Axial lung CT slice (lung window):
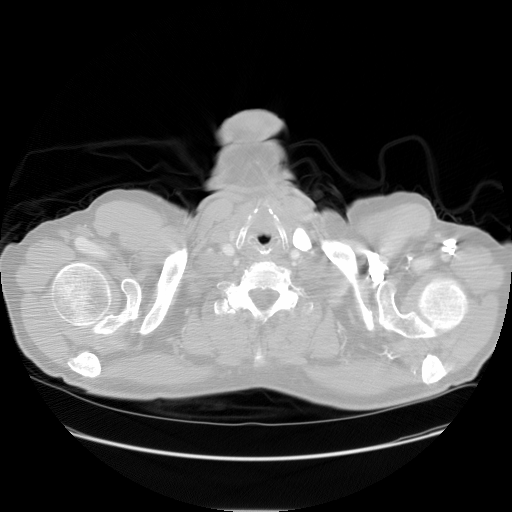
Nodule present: no